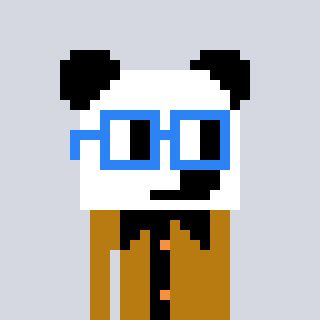
a pixel art character with square blue glasses, a panda-shaped head and a gold-colored body on a cool background